Question: '''
public class BlendablePicture extends Picture {
public BlendablePicture(String filename) {
super(filename);
}
public void blendRectWithWhite(int xMin, int yMin, int xMax, int yMax,
double a) {
int x;
x = xMin;
while (x <= xMax) {
int y;
y = yMin;
while (y <= yMax) {
Pixel refPix = this.getPixel(x, y);
refPix.setRed((int) Math.round(refPix.getRed() * (1.0 + a)));
refPix.setGreen((int) Math.round(refPix.getGreen() * (1.0 + a)));
refPix.setBlue((int) Math.round(refPix.getBlue() * (1.0 + a)));
y = y + 1;
}
}
}
}
'''
I need to blend the color white with the pixels but instead this code is just making everthing brighter! It needs to look like this:

any help with this code would be appreciated!
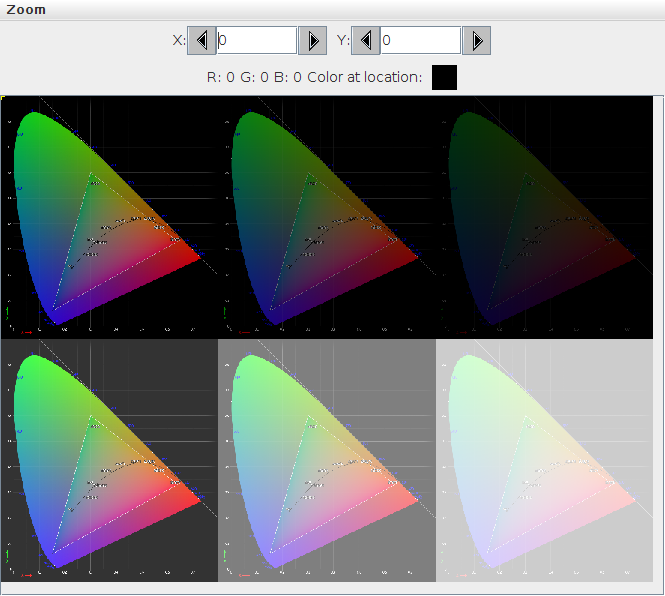
Answer: Instead of
'refPix.setRed ( (int) Math.round (refPix.getRed () * (1.0+ a) ));'
Try something like
'refPix.setRed ( (int) Math.round (refPix.getRed()*(1.0-a)+255*a ));'
when a = 1.0, you get R*0.0+255*1.0 = 255
when a = 0.0, you get R*1.0+255*0.0 = R
when a = 0.5, you get R*0.5+255*0.5 (half half)
This works with any colour not just white, you just need to replace the 255 for red, green and blue with the colours of what colour you want to blend with it and you get RGB-averaged blending.